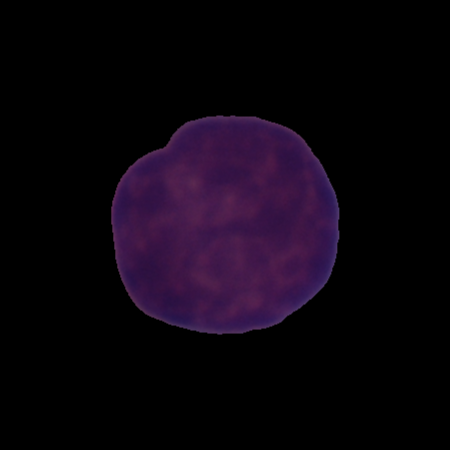
Label: cancer